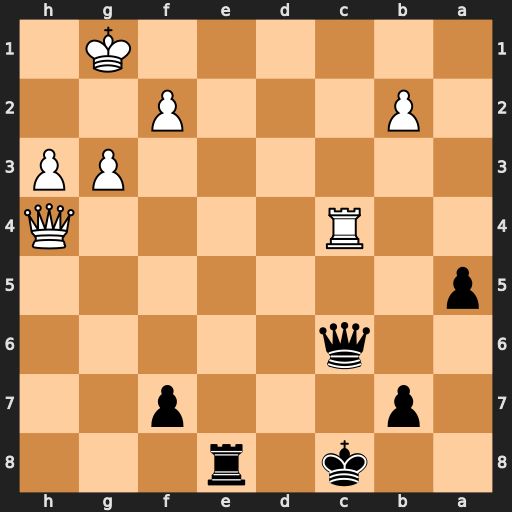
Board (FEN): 2k1r3/1p3p2/2q5/p7/2R4Q/6PP/1P3P2/6K1
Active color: b
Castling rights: -
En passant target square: -
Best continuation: Re1+ Kh2 Rh1#